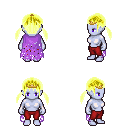
a pixel art fantasy rpg character, female body template, dark elf, purple skin, maroon tattered cape, red pants, gold twin-tailed hairstyle, gold tiara, four views (front, back, left, right), 2x2 character sprite sheet, small pixel art, hard edges, no anti-aliasing